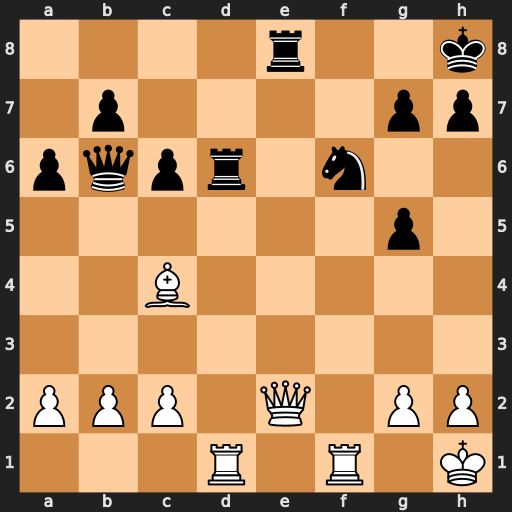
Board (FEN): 4r2k/1p4pp/pqpr1n2/6p1/2B5/8/PPP1Q1PP/3R1R1K
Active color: w
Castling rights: -
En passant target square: -
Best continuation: Qxe8+ Nxe8 Rf8#